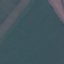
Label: AnnualCrop